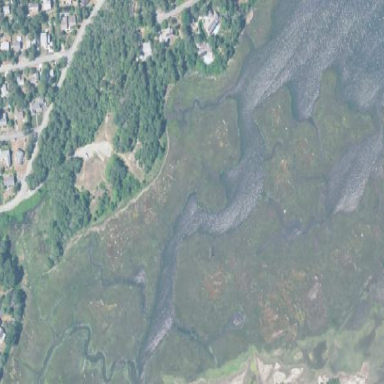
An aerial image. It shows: Saltmarsh wetland area.